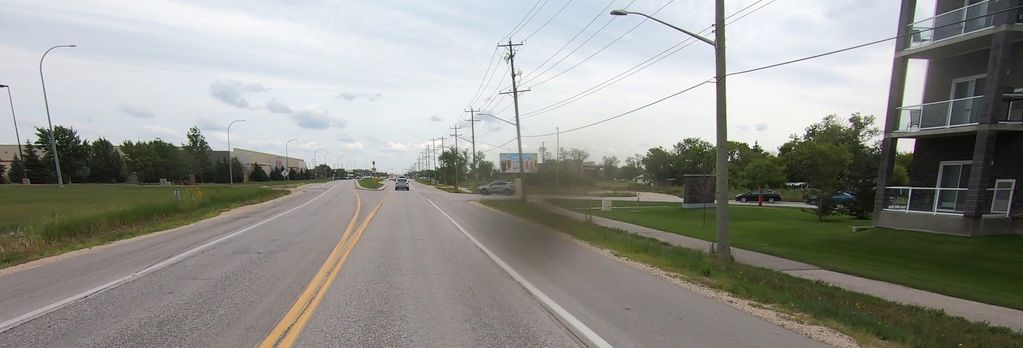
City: winnipeg